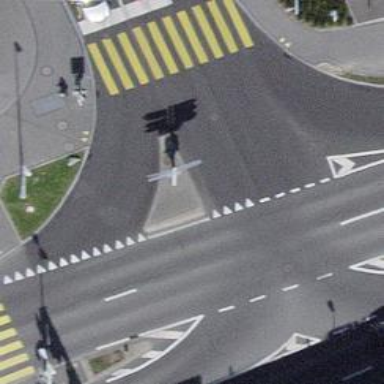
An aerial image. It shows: Road with "give way" sign.